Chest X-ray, PA view. Patient: 65 years old, sex M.
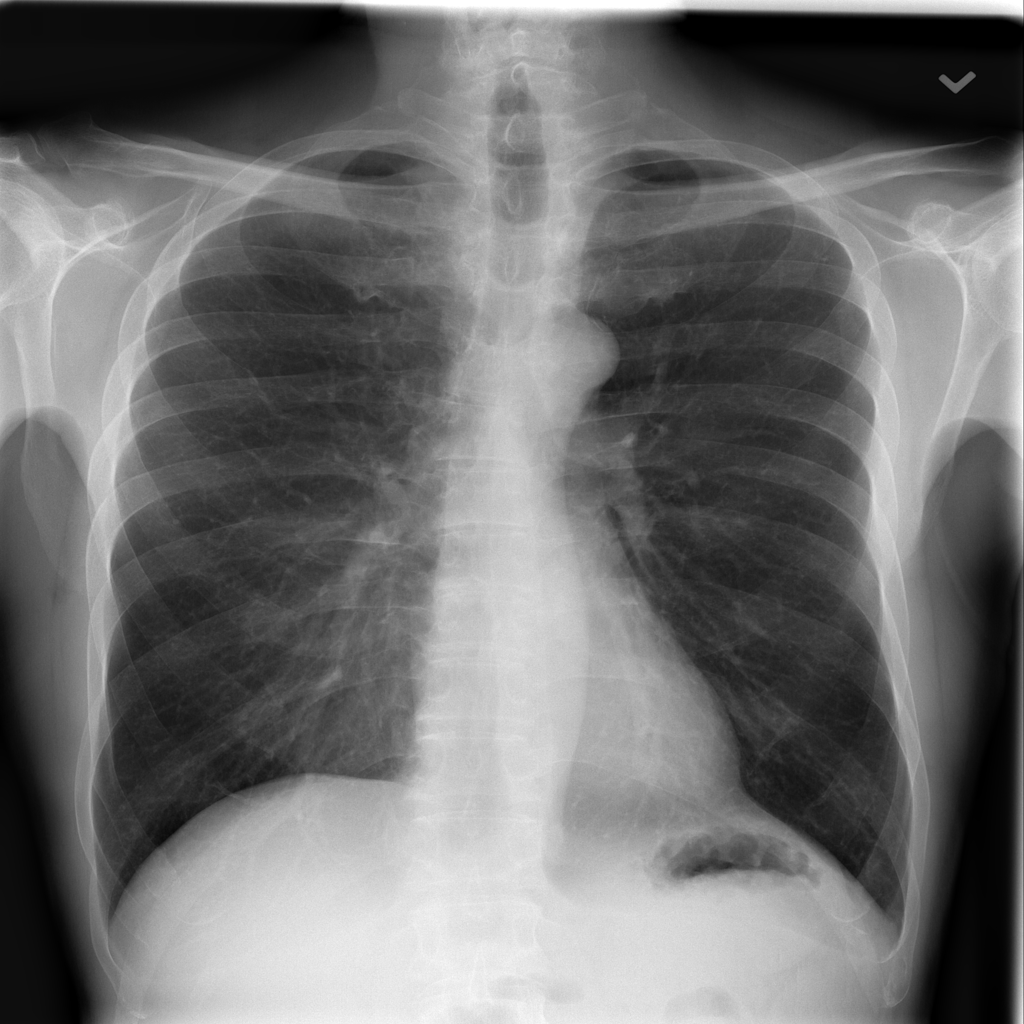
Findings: No Finding